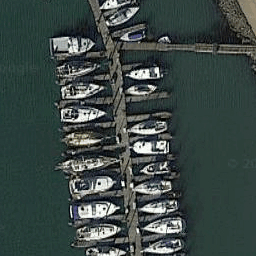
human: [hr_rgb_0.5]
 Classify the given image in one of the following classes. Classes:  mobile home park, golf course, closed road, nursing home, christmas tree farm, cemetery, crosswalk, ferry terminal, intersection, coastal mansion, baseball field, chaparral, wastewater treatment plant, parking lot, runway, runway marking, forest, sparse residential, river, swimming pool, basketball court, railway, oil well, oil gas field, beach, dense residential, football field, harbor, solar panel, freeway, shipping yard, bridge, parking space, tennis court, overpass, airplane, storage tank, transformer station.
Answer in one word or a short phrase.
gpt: harbor